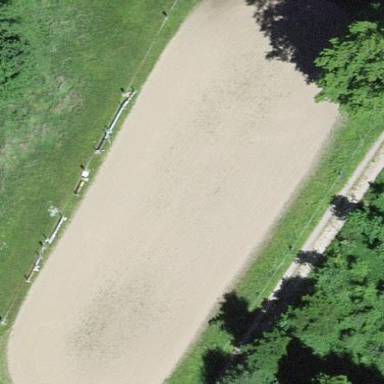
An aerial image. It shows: Equestrian pitch for leisure land use.